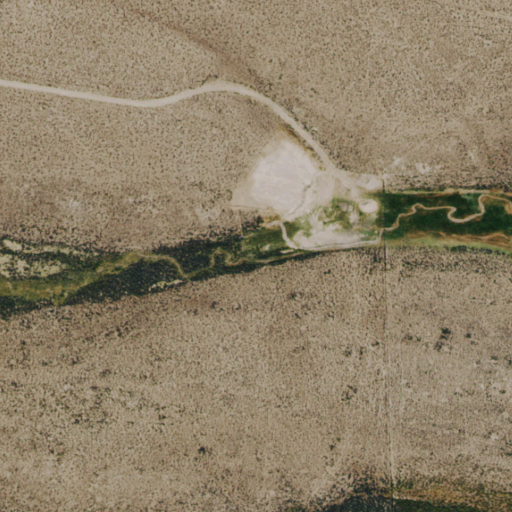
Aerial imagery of valley in Nevada named Thorpe Canyon containing shrub and woody wetlands